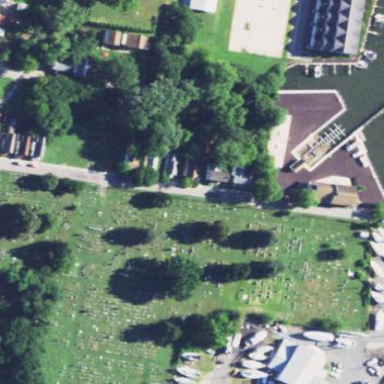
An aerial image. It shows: Cemetery.